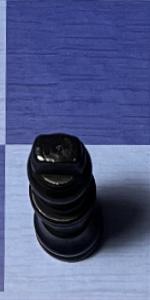
Label: King_Black